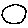
Label: circle